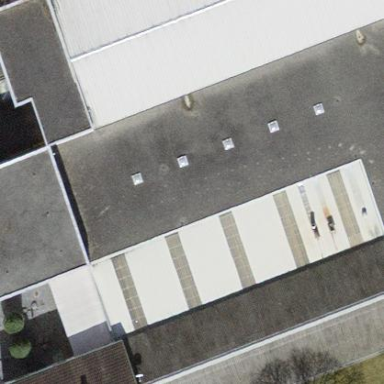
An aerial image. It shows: Commercial building.